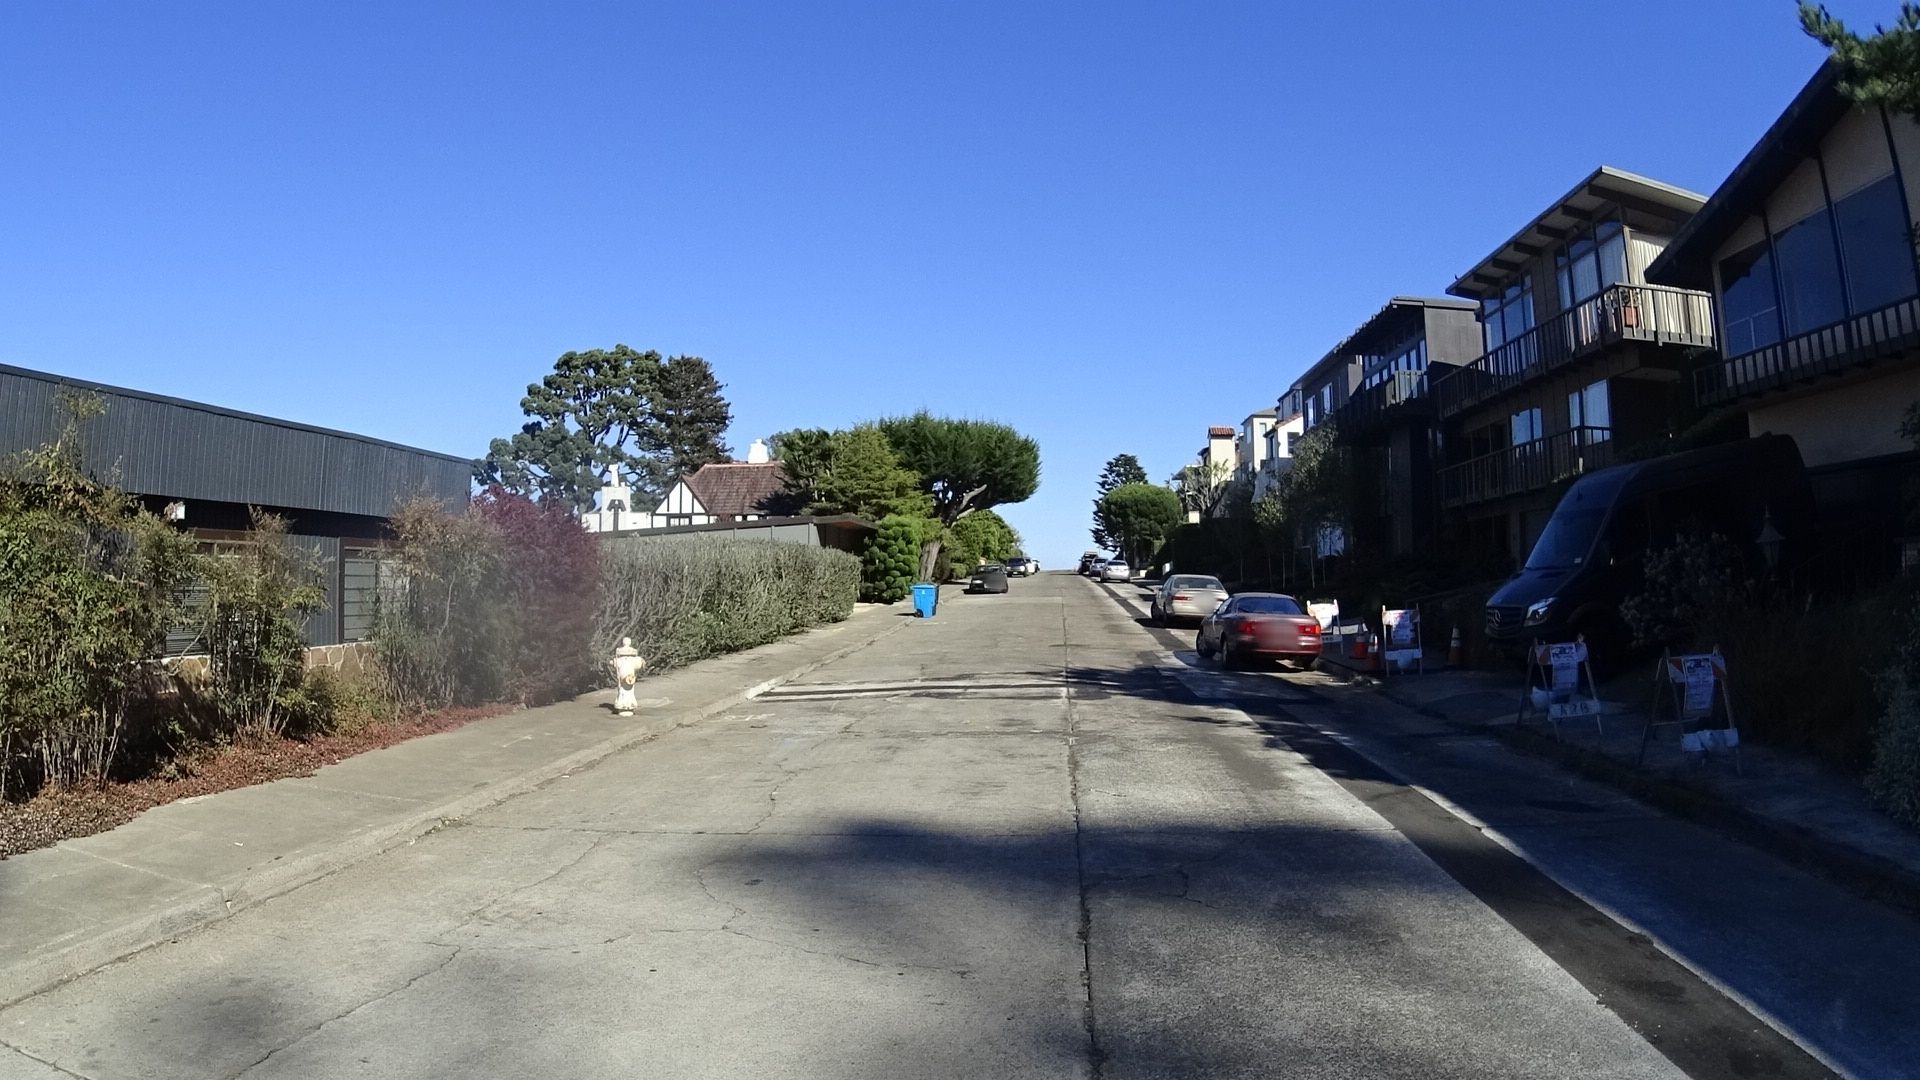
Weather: clear
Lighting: day
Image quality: good
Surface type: cycling surface
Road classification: residential, footway
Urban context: urban centre
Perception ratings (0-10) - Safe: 6.7, Lively: 5.28, Beautiful: 8.35, Boring: 3.68, Depressing: 3.96, Wealthy: 6.76